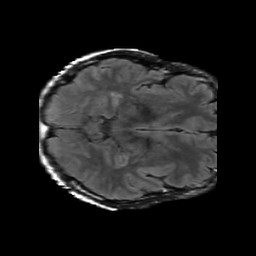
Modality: FLAIR
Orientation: axial
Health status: ill
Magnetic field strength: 3 T